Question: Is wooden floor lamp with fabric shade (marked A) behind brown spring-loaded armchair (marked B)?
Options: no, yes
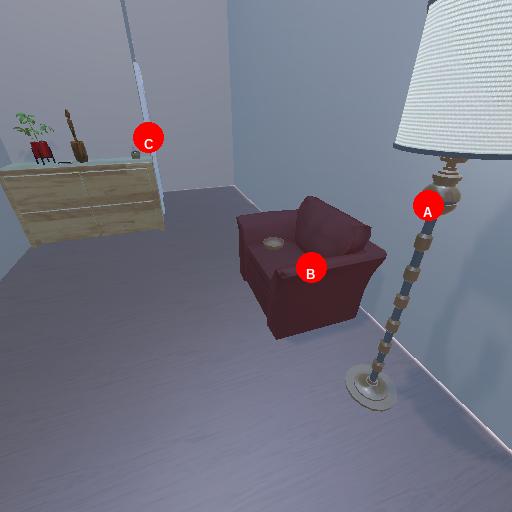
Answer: no